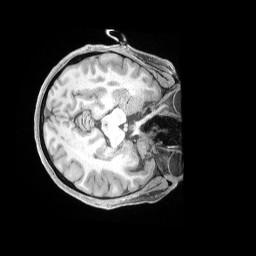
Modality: T1w
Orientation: axial
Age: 36
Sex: female
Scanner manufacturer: siemens
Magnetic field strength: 3 T
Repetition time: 2 s
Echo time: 0.00211 s